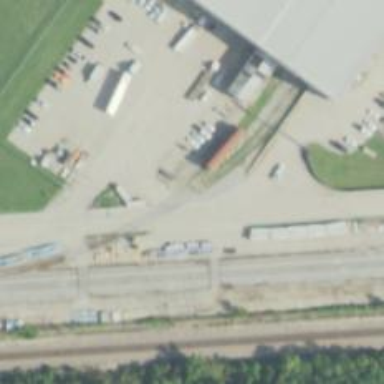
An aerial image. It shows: Railway siding with rails.